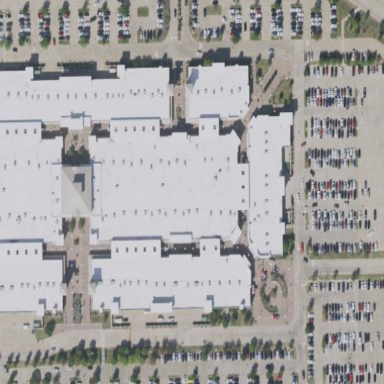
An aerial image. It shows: Retail building.